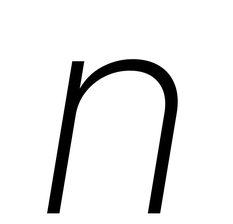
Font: Inter-Italic_ExtraLight_Italic